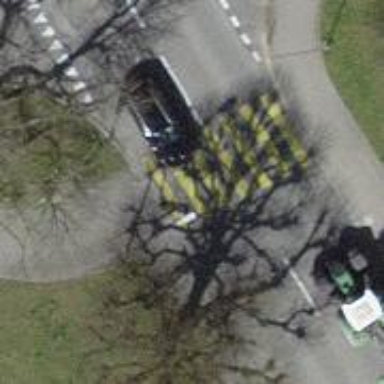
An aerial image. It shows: Zebra crossing on the road.